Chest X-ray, PA view. Patient: 35 years old, sex F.
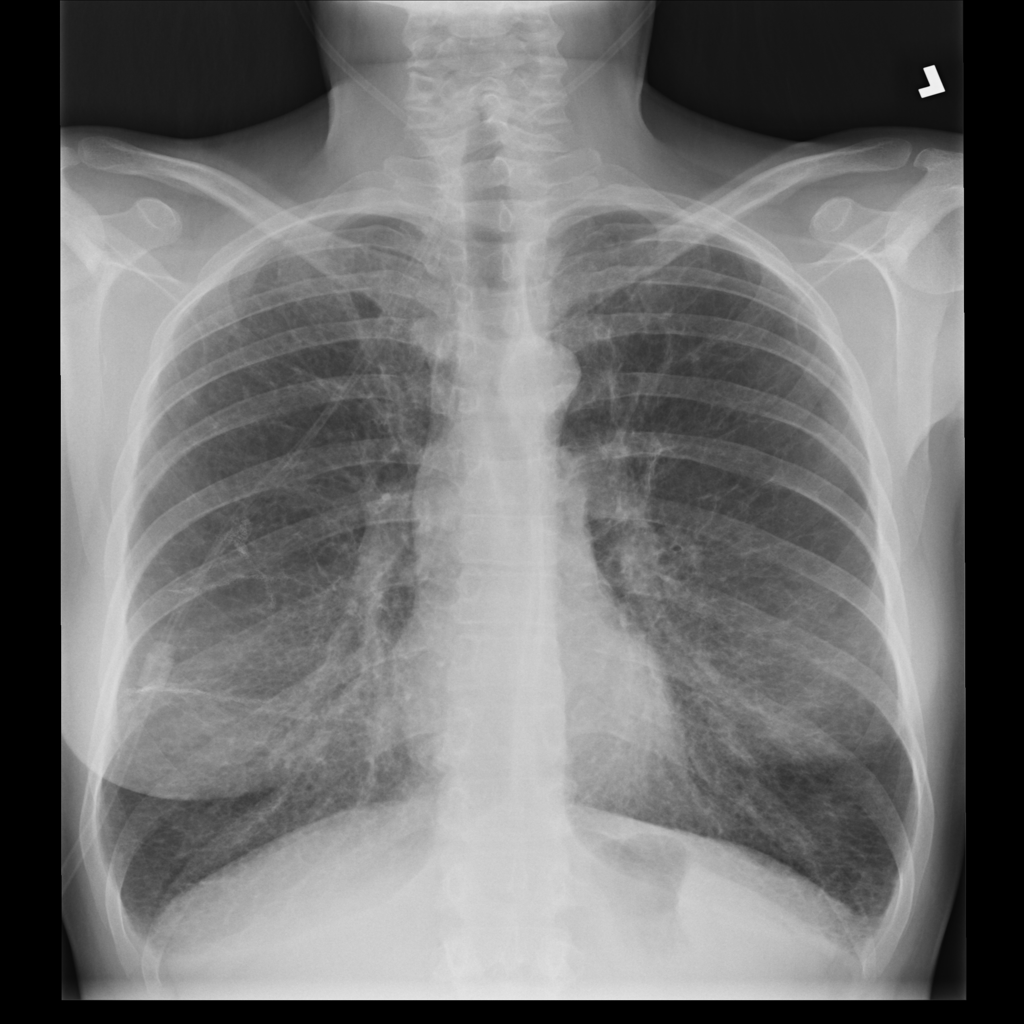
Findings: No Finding